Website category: university
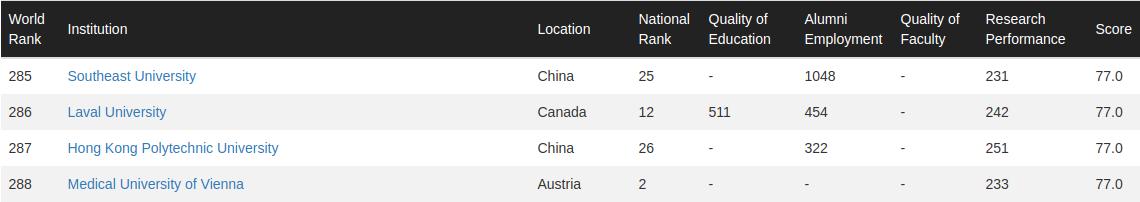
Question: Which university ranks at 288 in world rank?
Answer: Medical University of Vienna

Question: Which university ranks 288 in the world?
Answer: Medical University of Vienna

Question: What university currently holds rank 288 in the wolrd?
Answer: Medical University of Vienna

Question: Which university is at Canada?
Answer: Laval University

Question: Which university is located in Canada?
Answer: Laval University

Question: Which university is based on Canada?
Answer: Laval University

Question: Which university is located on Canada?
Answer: Laval University

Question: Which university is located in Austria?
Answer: Medical University of Vienna

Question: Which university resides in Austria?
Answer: Medical University of Vienna

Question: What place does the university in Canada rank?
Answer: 286

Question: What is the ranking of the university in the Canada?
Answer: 286

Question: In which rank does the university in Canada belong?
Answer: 286

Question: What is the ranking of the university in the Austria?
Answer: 288

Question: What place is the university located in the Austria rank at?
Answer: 288

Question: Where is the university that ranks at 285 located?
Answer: China

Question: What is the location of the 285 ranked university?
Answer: China

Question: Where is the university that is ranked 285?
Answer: China

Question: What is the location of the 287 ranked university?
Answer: China

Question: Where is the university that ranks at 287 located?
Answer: China

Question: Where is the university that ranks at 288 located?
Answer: Austria